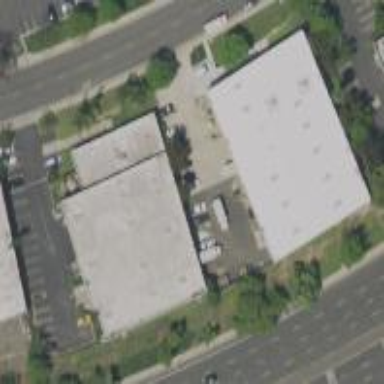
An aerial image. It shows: Commercial building.